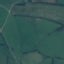
Land use / land cover: Pasture